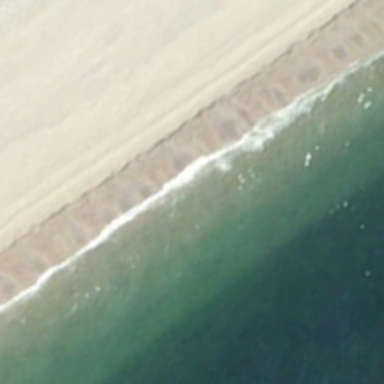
Yellow beach is near a piece of green ocean .